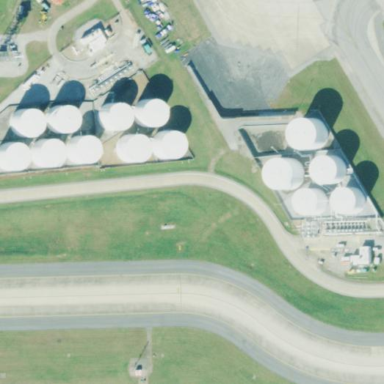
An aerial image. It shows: Industrial area dedicated to oil storage.